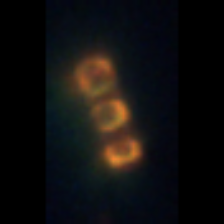
Taxon: Chaetoceros
Group: Diatoms